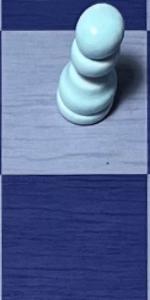
Label: Empty